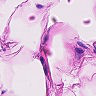
Metastatic tissue present: no